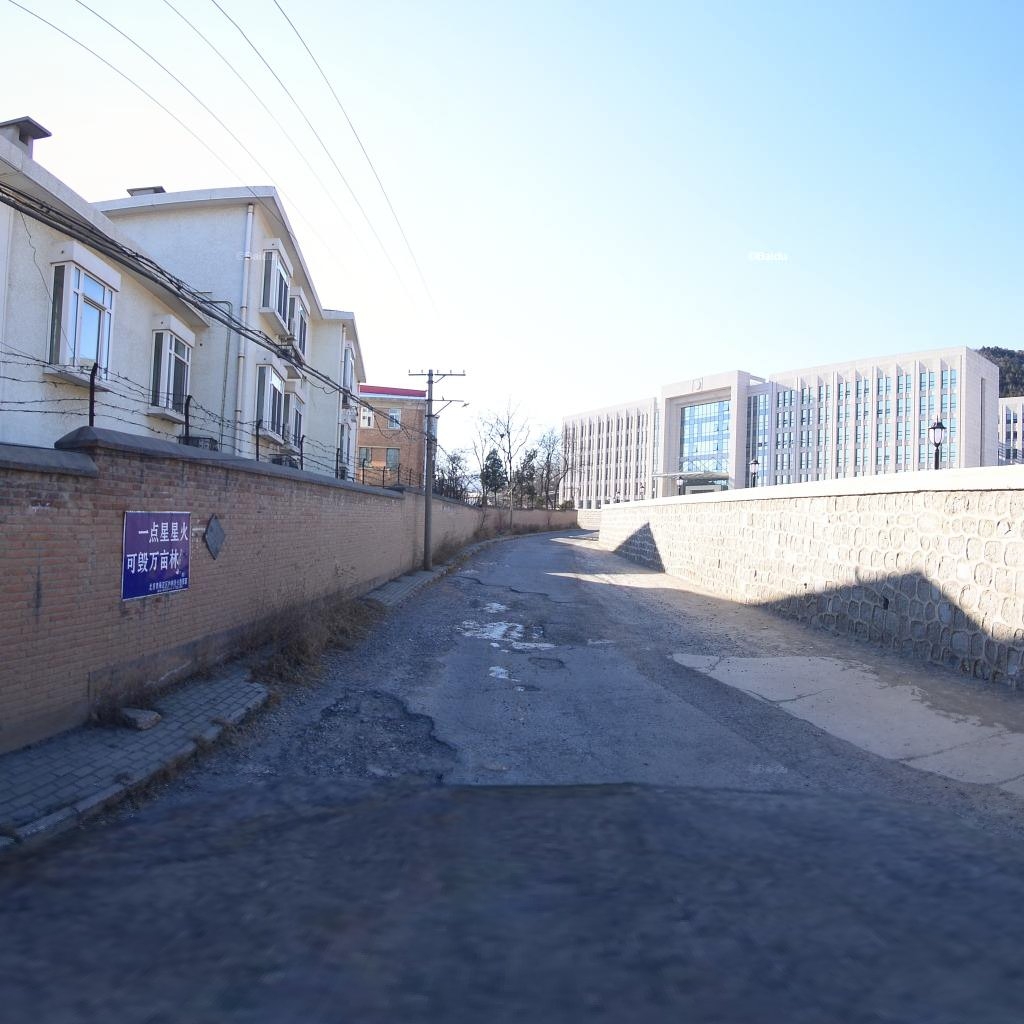
Region: Haidian
Road damage annotations: pothole, pothole